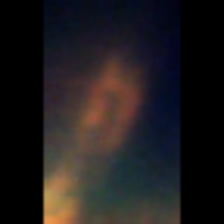
Taxon: Diatom_aggregate
Group: Diatoms